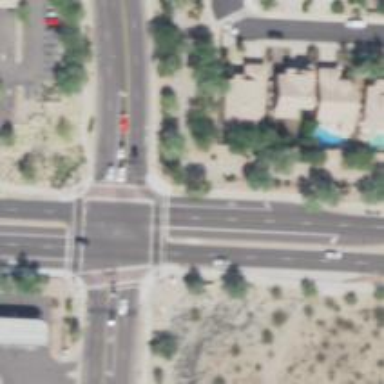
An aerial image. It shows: Solid stop line on the road.